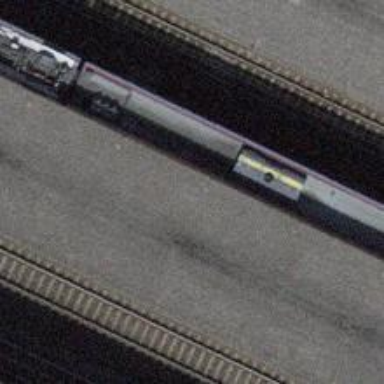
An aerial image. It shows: Stop position for public transport at railway stop.